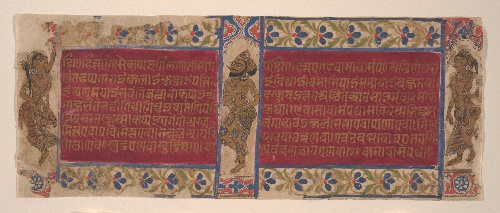
Date: ca. 1490
Object type: Folio
Classification: Paintings
Medium: Ink, opaque watercolor, and gold on paper
Culture: India (Gujarat)
Dimensions: Overall: 4 1/2 x 11 1/2 in. (11.4 x 29.2 cm)
Department: Asian Art
Credit line: Gift of Cynthia Hazen Polsky, 1985
Accession year: 1985
Repository: Metropolitan Museum of Art, New York, NY
Tags: Men|Women|Dancers